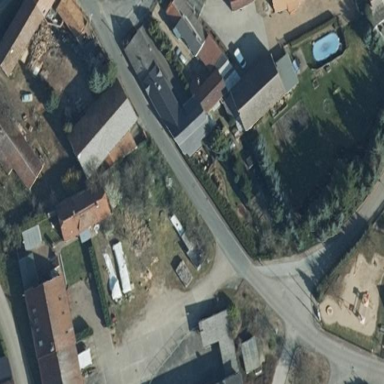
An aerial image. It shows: Residential area.